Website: crate-barrel
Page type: billing-address
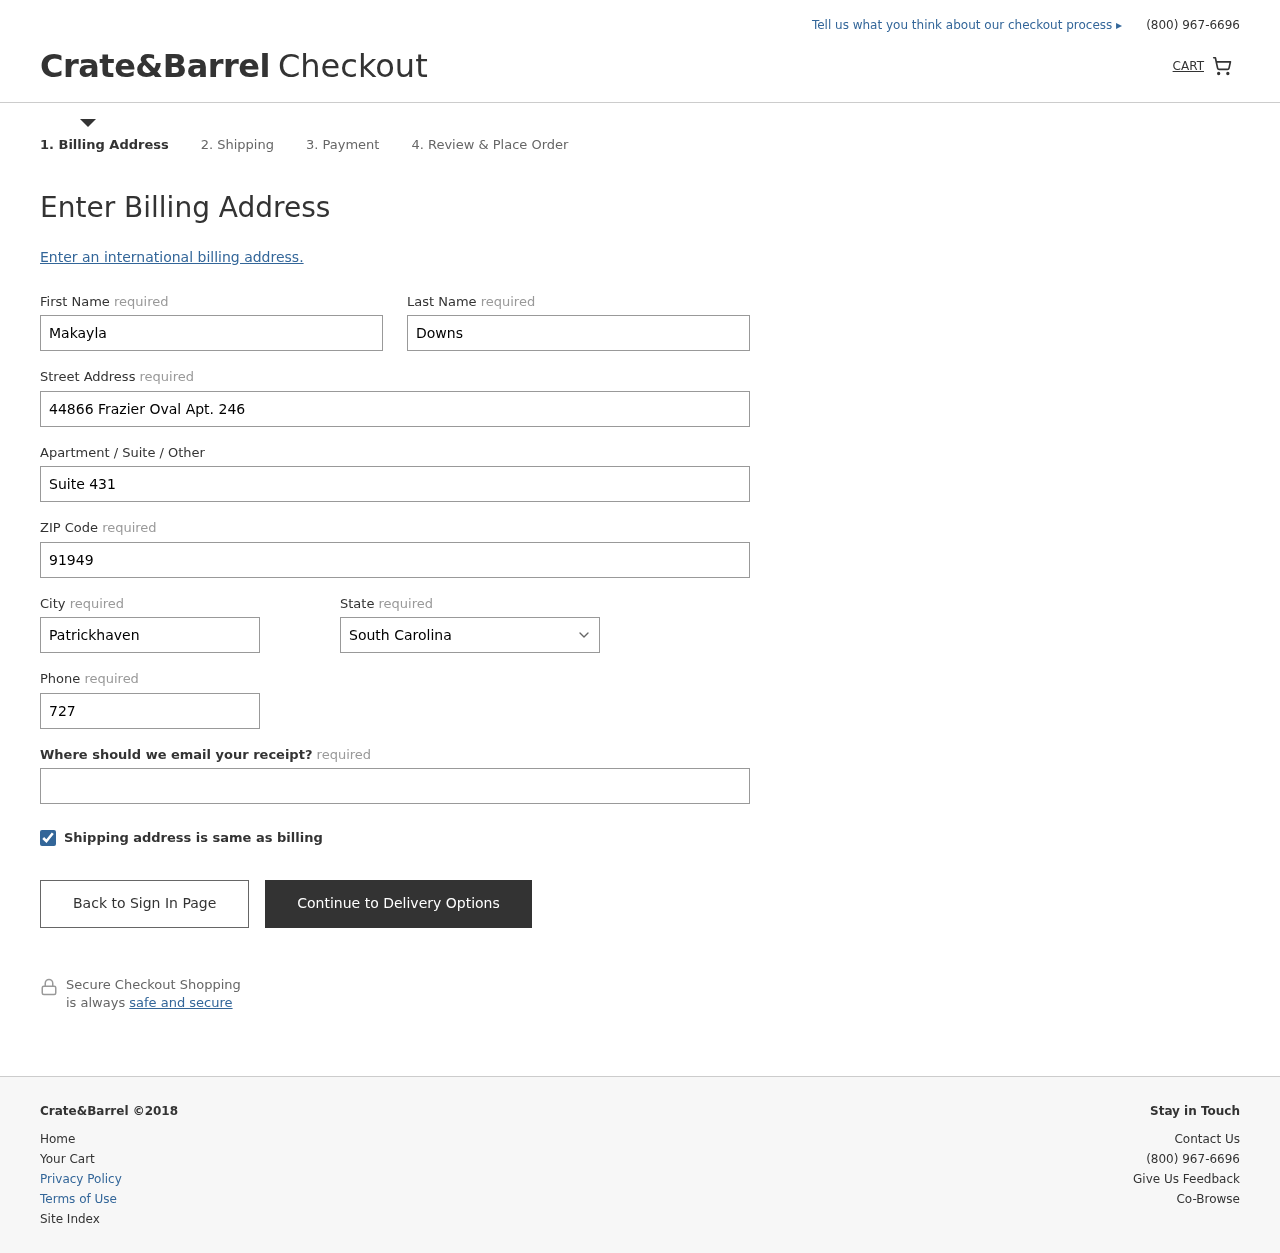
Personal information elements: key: PII_STATE
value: South Carolina
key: PII_FIRSTNAME
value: Makayla
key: PII_LASTNAME
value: Downs
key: PII_STREET
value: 44866 Frazier Oval Apt. 246
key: PII_STREET2
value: Suite 431
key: PII_POSTCODE
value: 91949
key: PII_CITY
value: Patrickhaven
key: PII_PHONE
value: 7275311196
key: PII_EMAIL
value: makayla_downs@yahoo.com